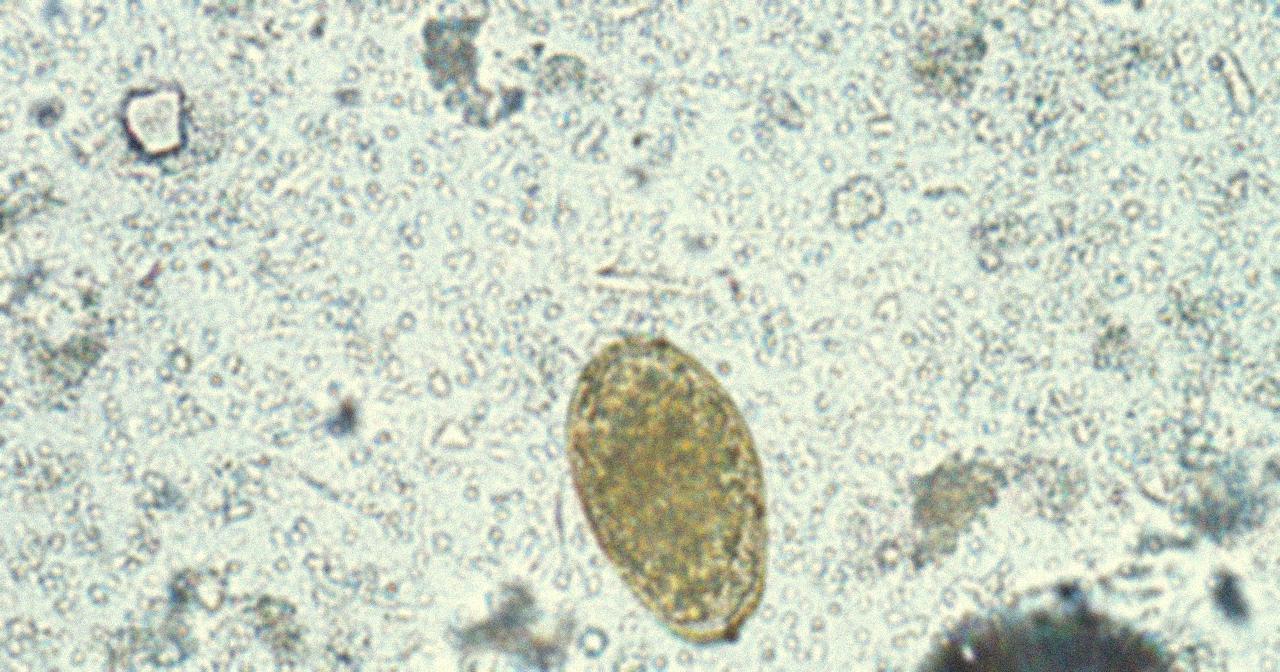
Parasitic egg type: Paragonimus spp